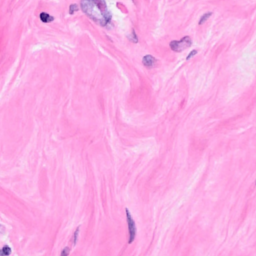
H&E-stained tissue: Breast